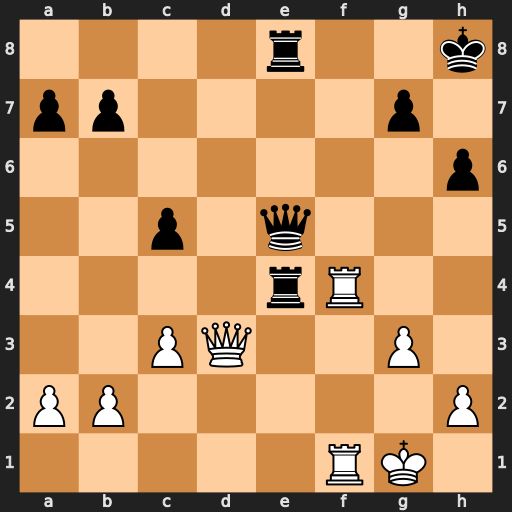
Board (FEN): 4r2k/pp4p1/7p/2p1q3/4rR2/2PQ2P1/PP5P/5RK1
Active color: w
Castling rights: -
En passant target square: -
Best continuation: Rf8+ Kh7 Rxe8